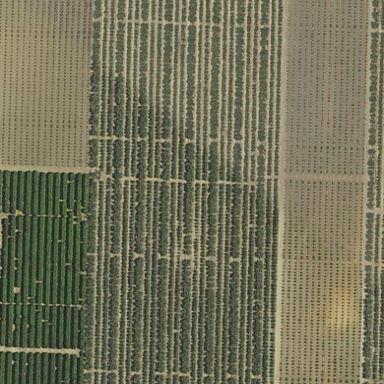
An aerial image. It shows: Orchard.